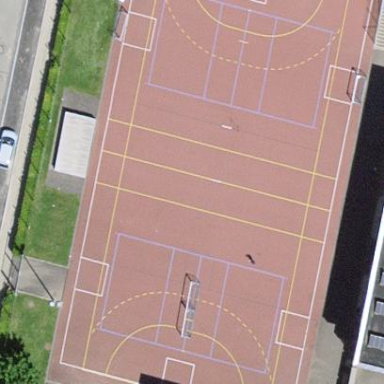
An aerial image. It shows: Team handball pitch with tartan surface.